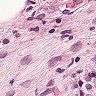
Metastatic tissue present: yes